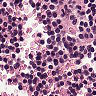
Metastatic tissue present: no